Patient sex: M
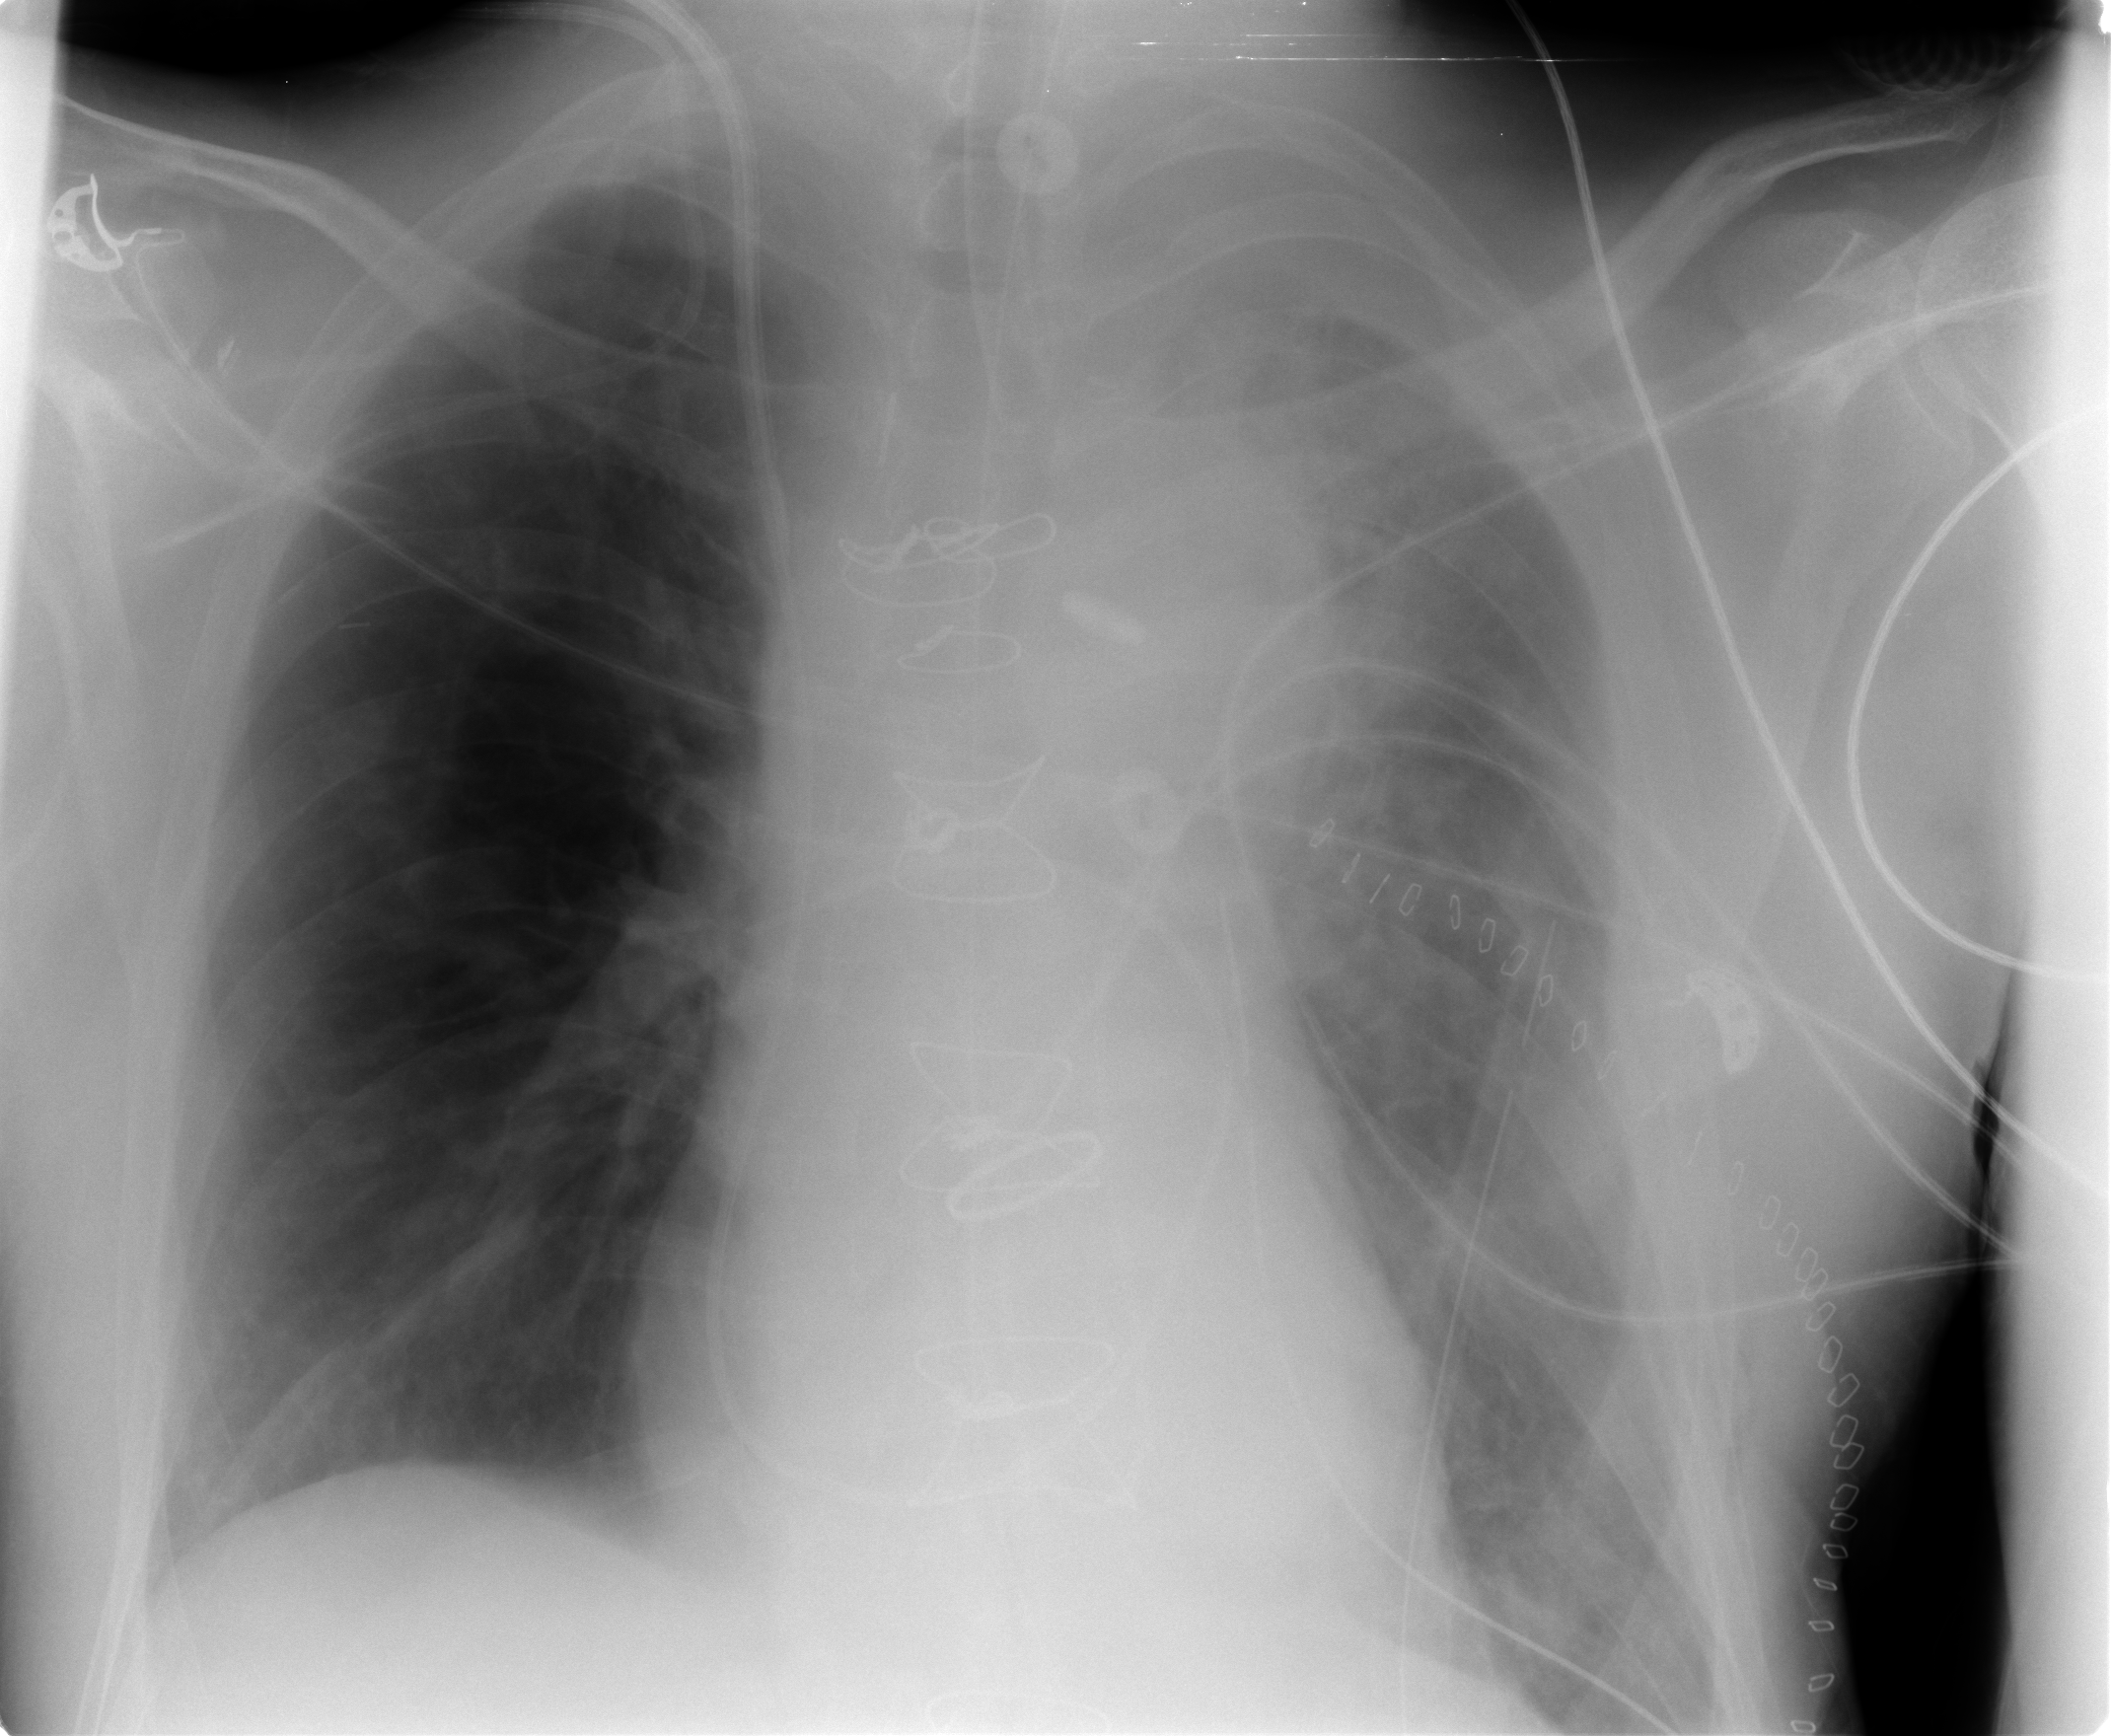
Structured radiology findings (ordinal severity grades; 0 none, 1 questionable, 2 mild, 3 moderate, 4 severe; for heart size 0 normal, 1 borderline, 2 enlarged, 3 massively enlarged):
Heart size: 0
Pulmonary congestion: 0
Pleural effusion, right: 0
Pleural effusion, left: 3
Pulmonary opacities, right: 0
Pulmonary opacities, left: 1
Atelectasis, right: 0
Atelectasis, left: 3